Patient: sex F, age 46
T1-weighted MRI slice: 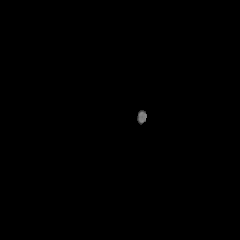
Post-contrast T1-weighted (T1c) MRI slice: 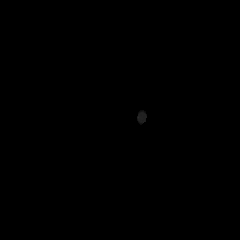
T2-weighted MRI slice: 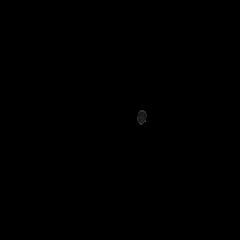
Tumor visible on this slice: no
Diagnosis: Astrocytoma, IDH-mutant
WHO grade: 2